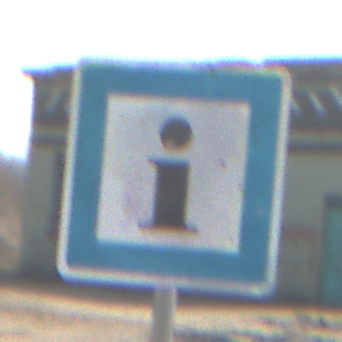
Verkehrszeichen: Informationsstelle
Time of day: Midday
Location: Outdoor (Suburban)
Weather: PartlyCloudy
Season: NotSpecified
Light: Natural